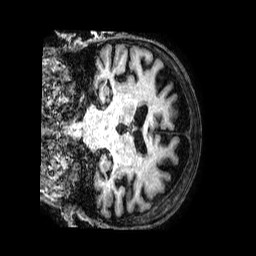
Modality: T1w
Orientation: coronal
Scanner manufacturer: philips
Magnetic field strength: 3 T
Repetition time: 0.007031 s
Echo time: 0.003193 s